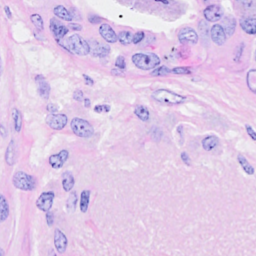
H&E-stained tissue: Breast